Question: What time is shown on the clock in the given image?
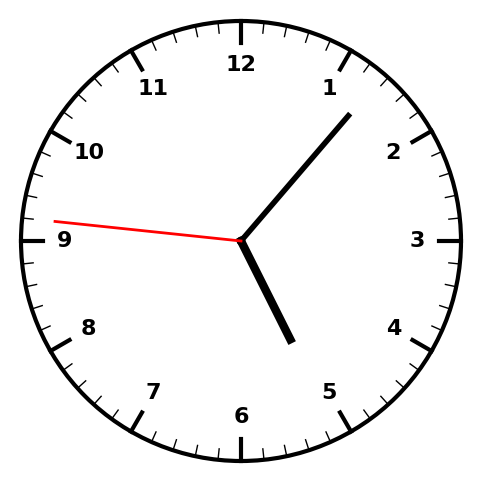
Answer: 05:06:46